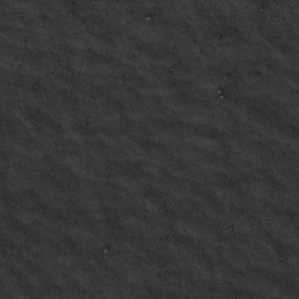
Label: frost